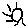
Label: sun